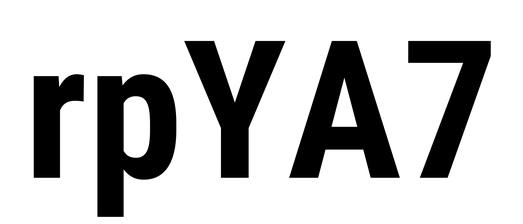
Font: Roboto_Condensed_Bold